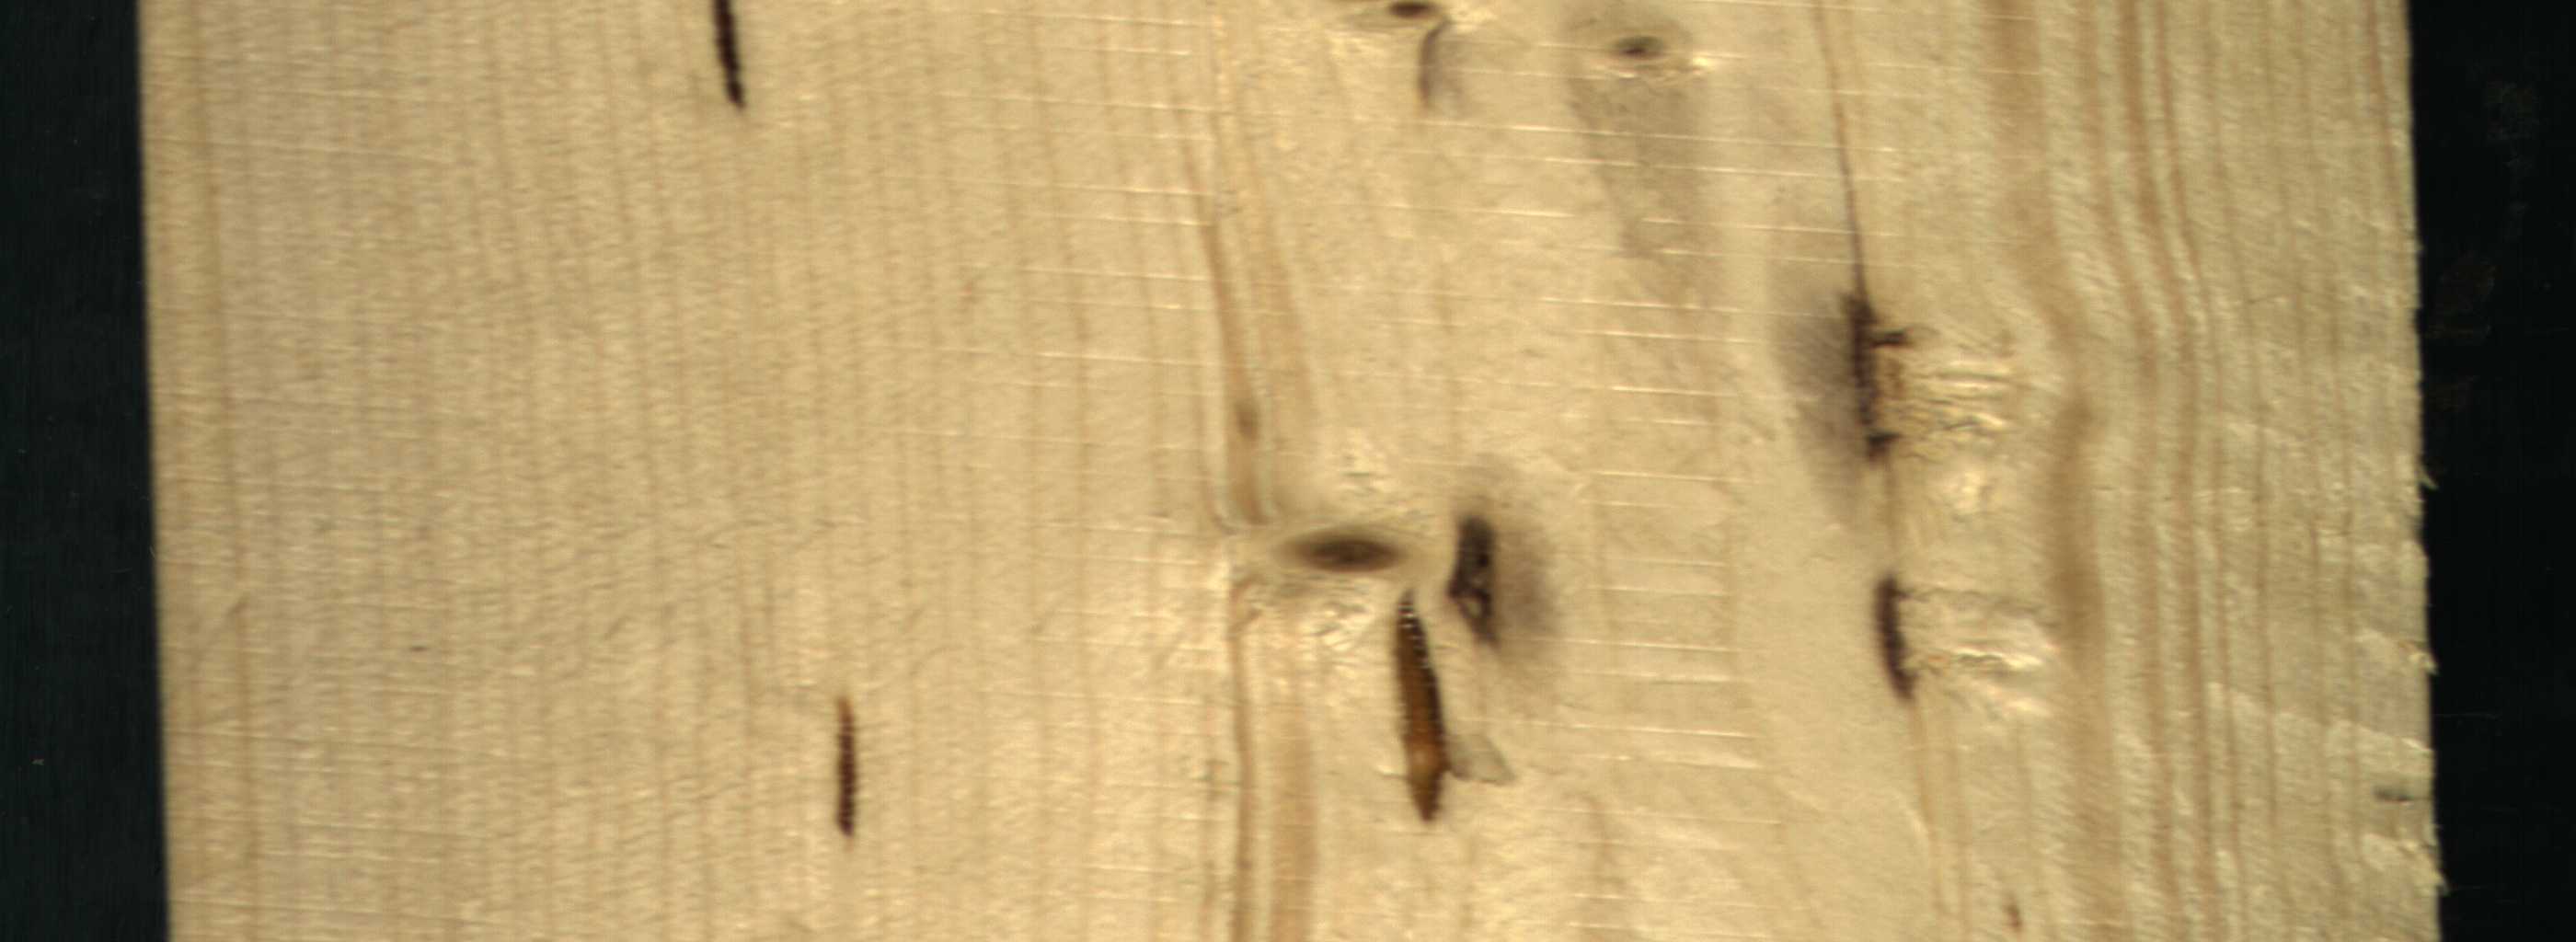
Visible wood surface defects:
resin
resin
resin
resin
resin
Dead_Knot
Live_Knot
Live_Knot
Live_Knot